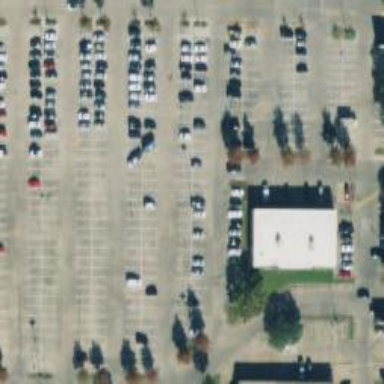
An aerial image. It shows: Parking space.